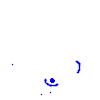
Particle: electron